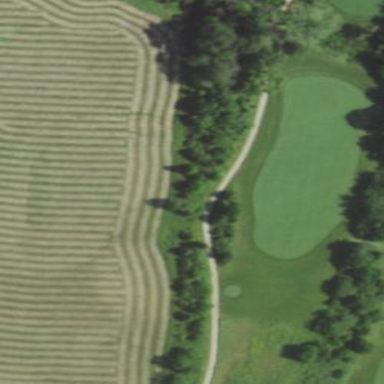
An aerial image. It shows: Rough area in golf course.